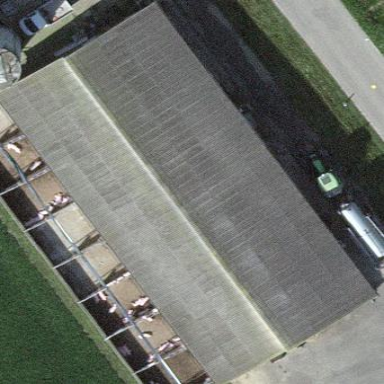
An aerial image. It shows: Farm building.